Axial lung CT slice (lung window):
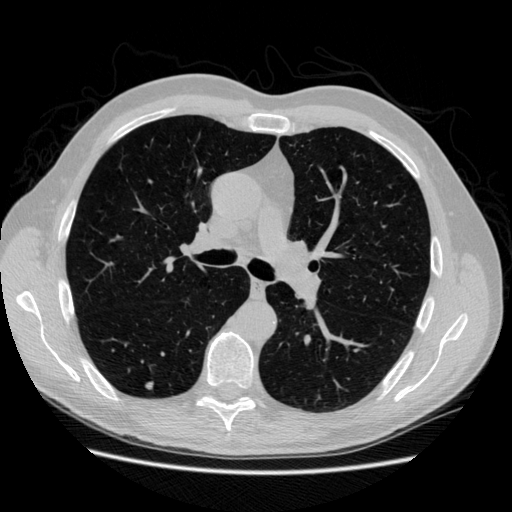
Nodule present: yes
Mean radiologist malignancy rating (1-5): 2.333